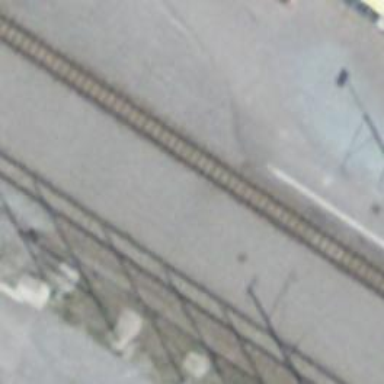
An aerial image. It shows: Railway crossing.